Question: I'm not able to run an uima ruta script in my simple pipeline. I'm working with the next libraries:
1. Uimafit 2.0.0
2. Uima-ruta 2.0.1
3. ClearTK 1.4.1
4. Maven
And I'm using a 'org.apache.uima.fit.pipeline.SimplePipeline' with:
'''
SimplePipeline.runPipeline(
UriCollectionReader.getCollectionReaderFromDirectory(filesDirectory), //directory with text files
UriToDocumentTextAnnotator.getDescription(),
StanfordCoreNLPAnnotator.getDescription(),//stanford tokenize, ssplit, pos, lemma, ner, parse, dcoref
AnalysisEngineFactory.createEngineDescription(RUTA_ANALYSIS_ENGINE),//RUTA script
AnalysisEngineFactory.createEngineDescription(//
XWriter.class,
XWriter.PARAM_OUTPUT_DIRECTORY_NAME, outputDirectory,
XWriter.PARAM_FILE_NAMER_CLASS_NAME, ViewURIFileNamer.class.getName())
);
'''
What I'm trying to do is to use the StandfordNLP annotator(from ClearTK) and apply a ruta script.
Currently, everything runs without errors and the default ruta annotations are being added to the CAS, but the annotations that my rules create are not being added to the CAS.
My script is:
'''
PACKAGE edu.isistan.carcha.concern;
TYPESYSTEM org.cleartk.ClearTKTypeSystem;
DECLARE persistence
Token{FEATURE("lemma","storage") -> MARK(persistence)};
'''
Looking at the annotated file:

The basic ruta annotations like "SPACE" or "SW" are there, so the RutaEngine is being created and added to the pipeline...
How do I properly create an AnalysisEngineDescriptor to run a Ruta script?
Notes:
Its the engine descriptor that I copy from the RUTA workbench.
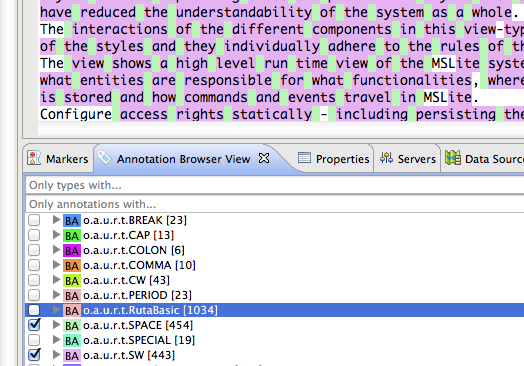
Answer: Try to add a semi-column after the declaration and use a fully qualified name for the 'Token' annotation :
'''
PACKAGE edu.isistan.carcha.concern;
TYPESYSTEM org.cleartk.ClearTKTypeSystem;
DECLARE persistence;
org.cleartk.token.type.Token{FEATURE("lemma","storage") -> MARK(persistence)};
'''
Type aliasing in RUTA is a little bit too aggressive. Every types known to your pipeline will be available by its short name, even if you do not import them in your script. If you have more than one 'Token' types available to your pipeline, there is currently no way to know which one will be picked (see <URL>.